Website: ulta-beauty
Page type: address-validator
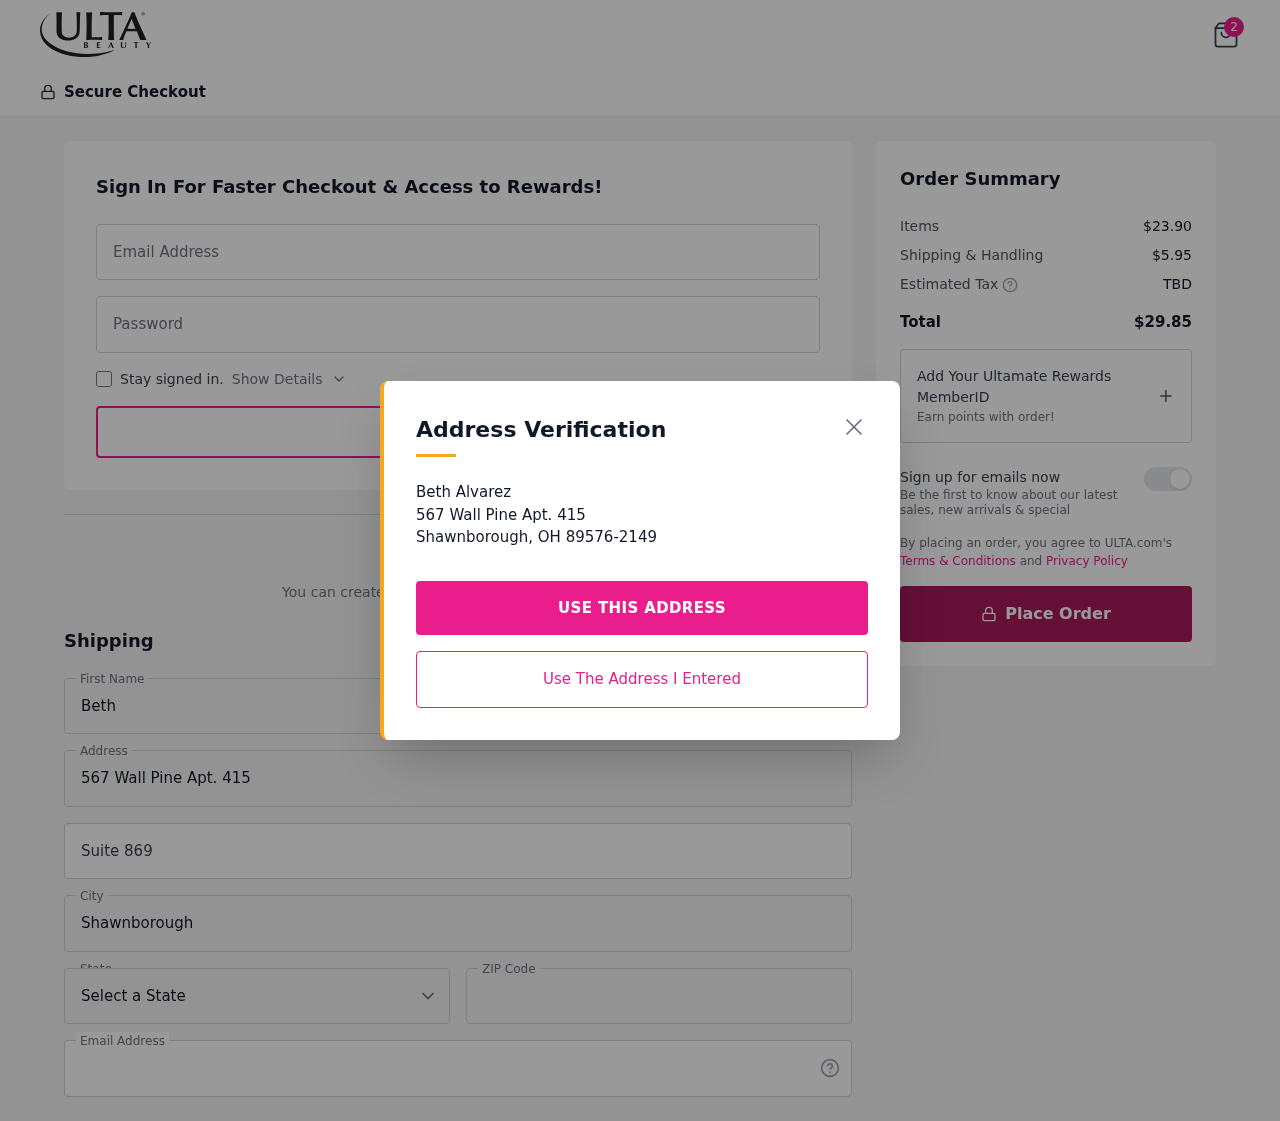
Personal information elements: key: PII_CITY
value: Shawnborough
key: PII_EMAIL
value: balvarez@hotmail.com
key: PII_FIRSTNAME
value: Beth
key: PII_LASTNAME
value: Alvarez
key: PII_POSTCODE
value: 89576
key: PII_STATE_ABBR
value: OH
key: PII_STREET
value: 567 Wall Pine Apt. 415
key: PII_STREET2
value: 567 Wall Pine Apt. 415
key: PII_STREET2
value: Suite 869
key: PII_FULLNAME2
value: Beth Alvarez
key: PII_CITY2
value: Shawnborough
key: PII_STATE_ABBR2
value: OH
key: PII_POSTCODE_FULL
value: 89576
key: PII_POSTCODE_EXT
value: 2149
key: PII_POSTCODE_NUMERIC
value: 89576
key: PII_POSTCODE_EXT_NUMERIC
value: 2149
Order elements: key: ORDER_NUM_ITEMS
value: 2
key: ORDER_SUBTOTAL
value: $23.90
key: ORDER_SHIPPING_COST
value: $5.95
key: ORDER_TOTAL
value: $29.85